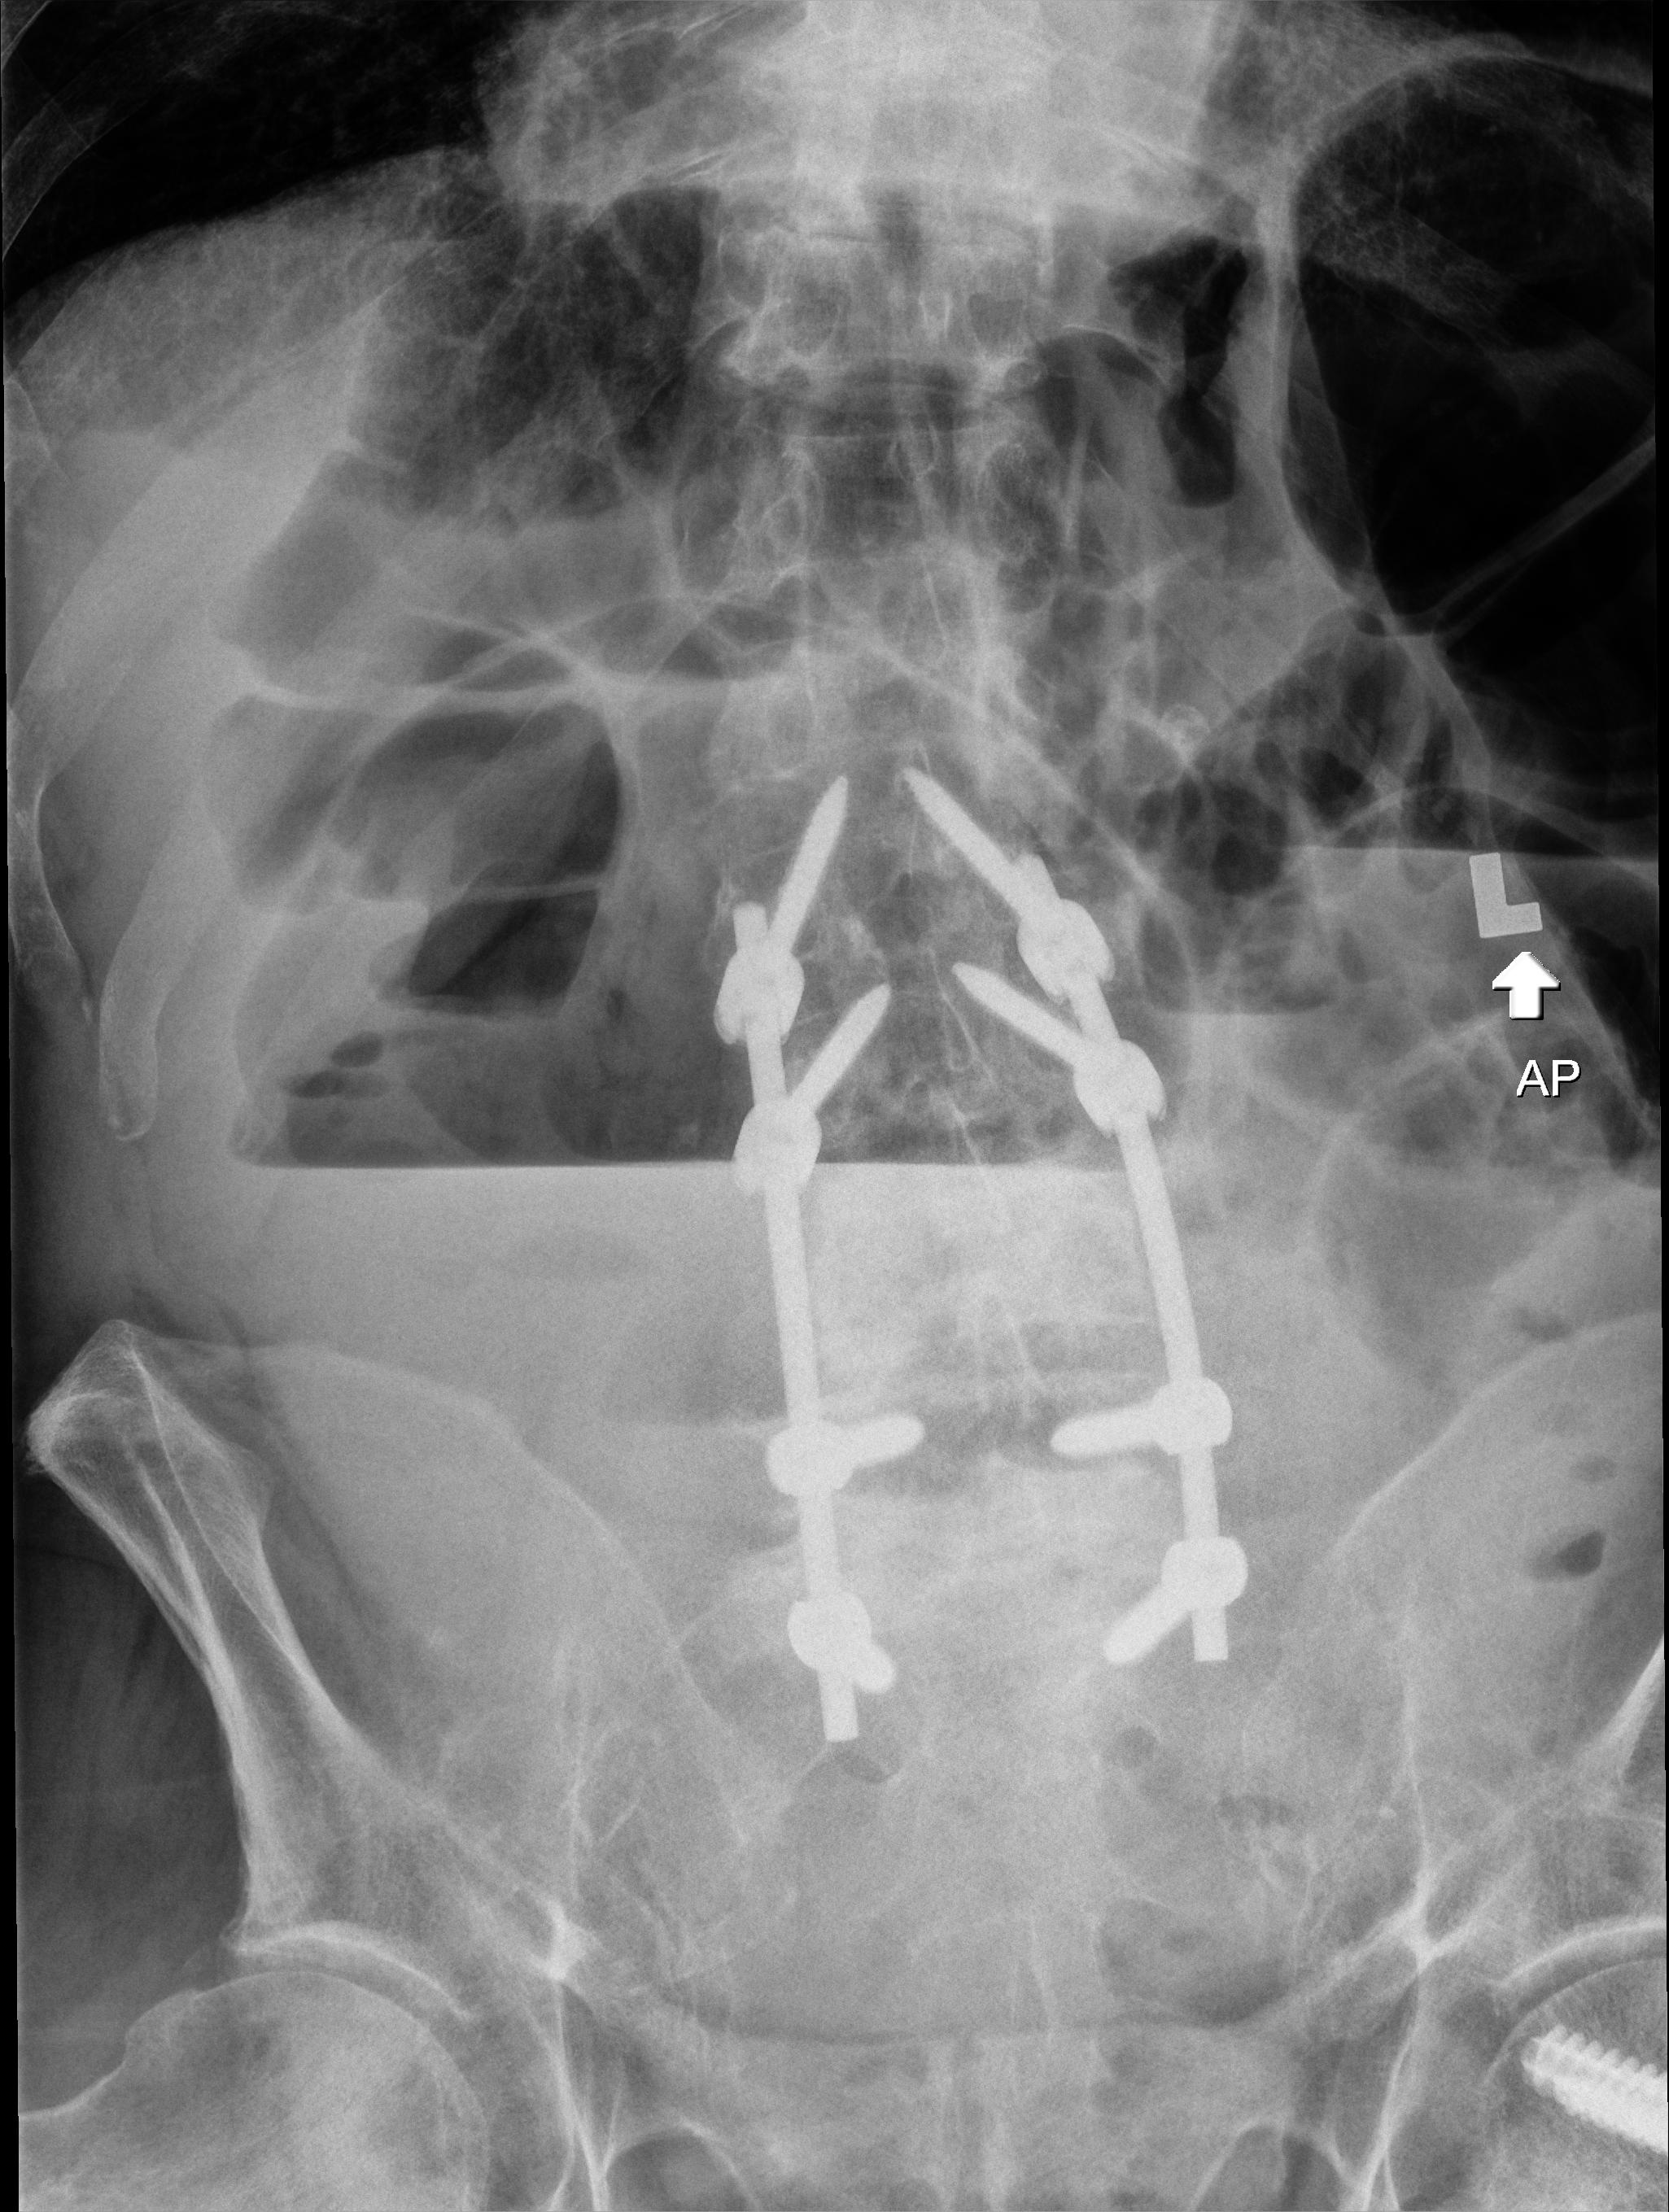
View: AP
Implant manufacturer: nuvasive reline